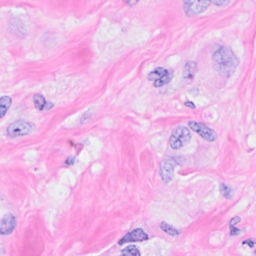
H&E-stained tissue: Breast